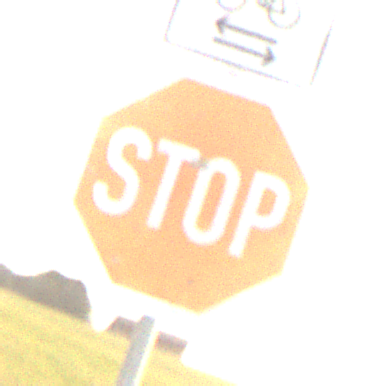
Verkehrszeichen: Stop
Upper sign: RichtungsangabeDurchPfeile9
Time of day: SunriseSunset
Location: Outdoor (Nature)
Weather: PartlyCloudy
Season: NotSpecified
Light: Natural